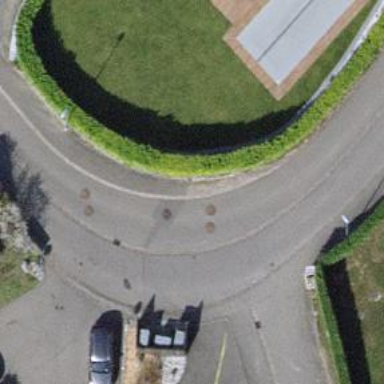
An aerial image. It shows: Asphalt footpath with unmarked crossing.